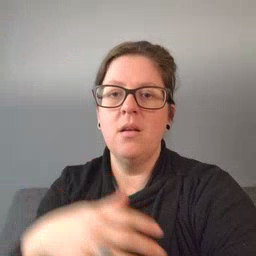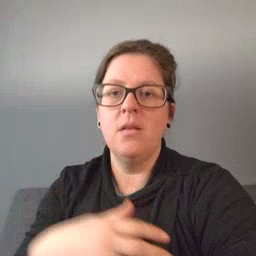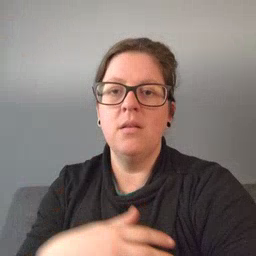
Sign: grandpa